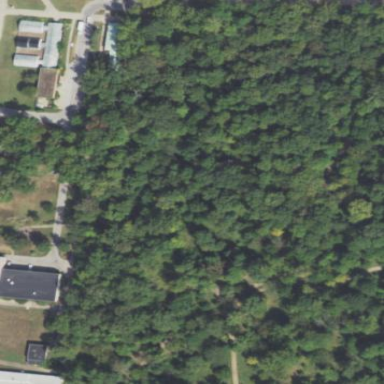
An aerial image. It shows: Wooded area designated as park.